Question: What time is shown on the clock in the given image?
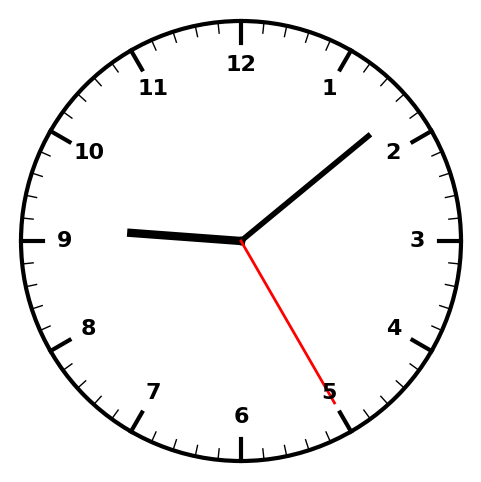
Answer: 09:08:25